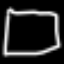
Label: square